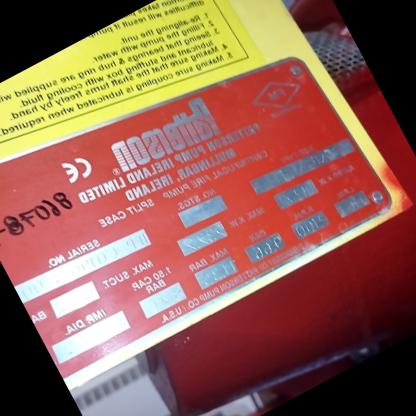
Klasa: tabliczka-znamionowa